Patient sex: M
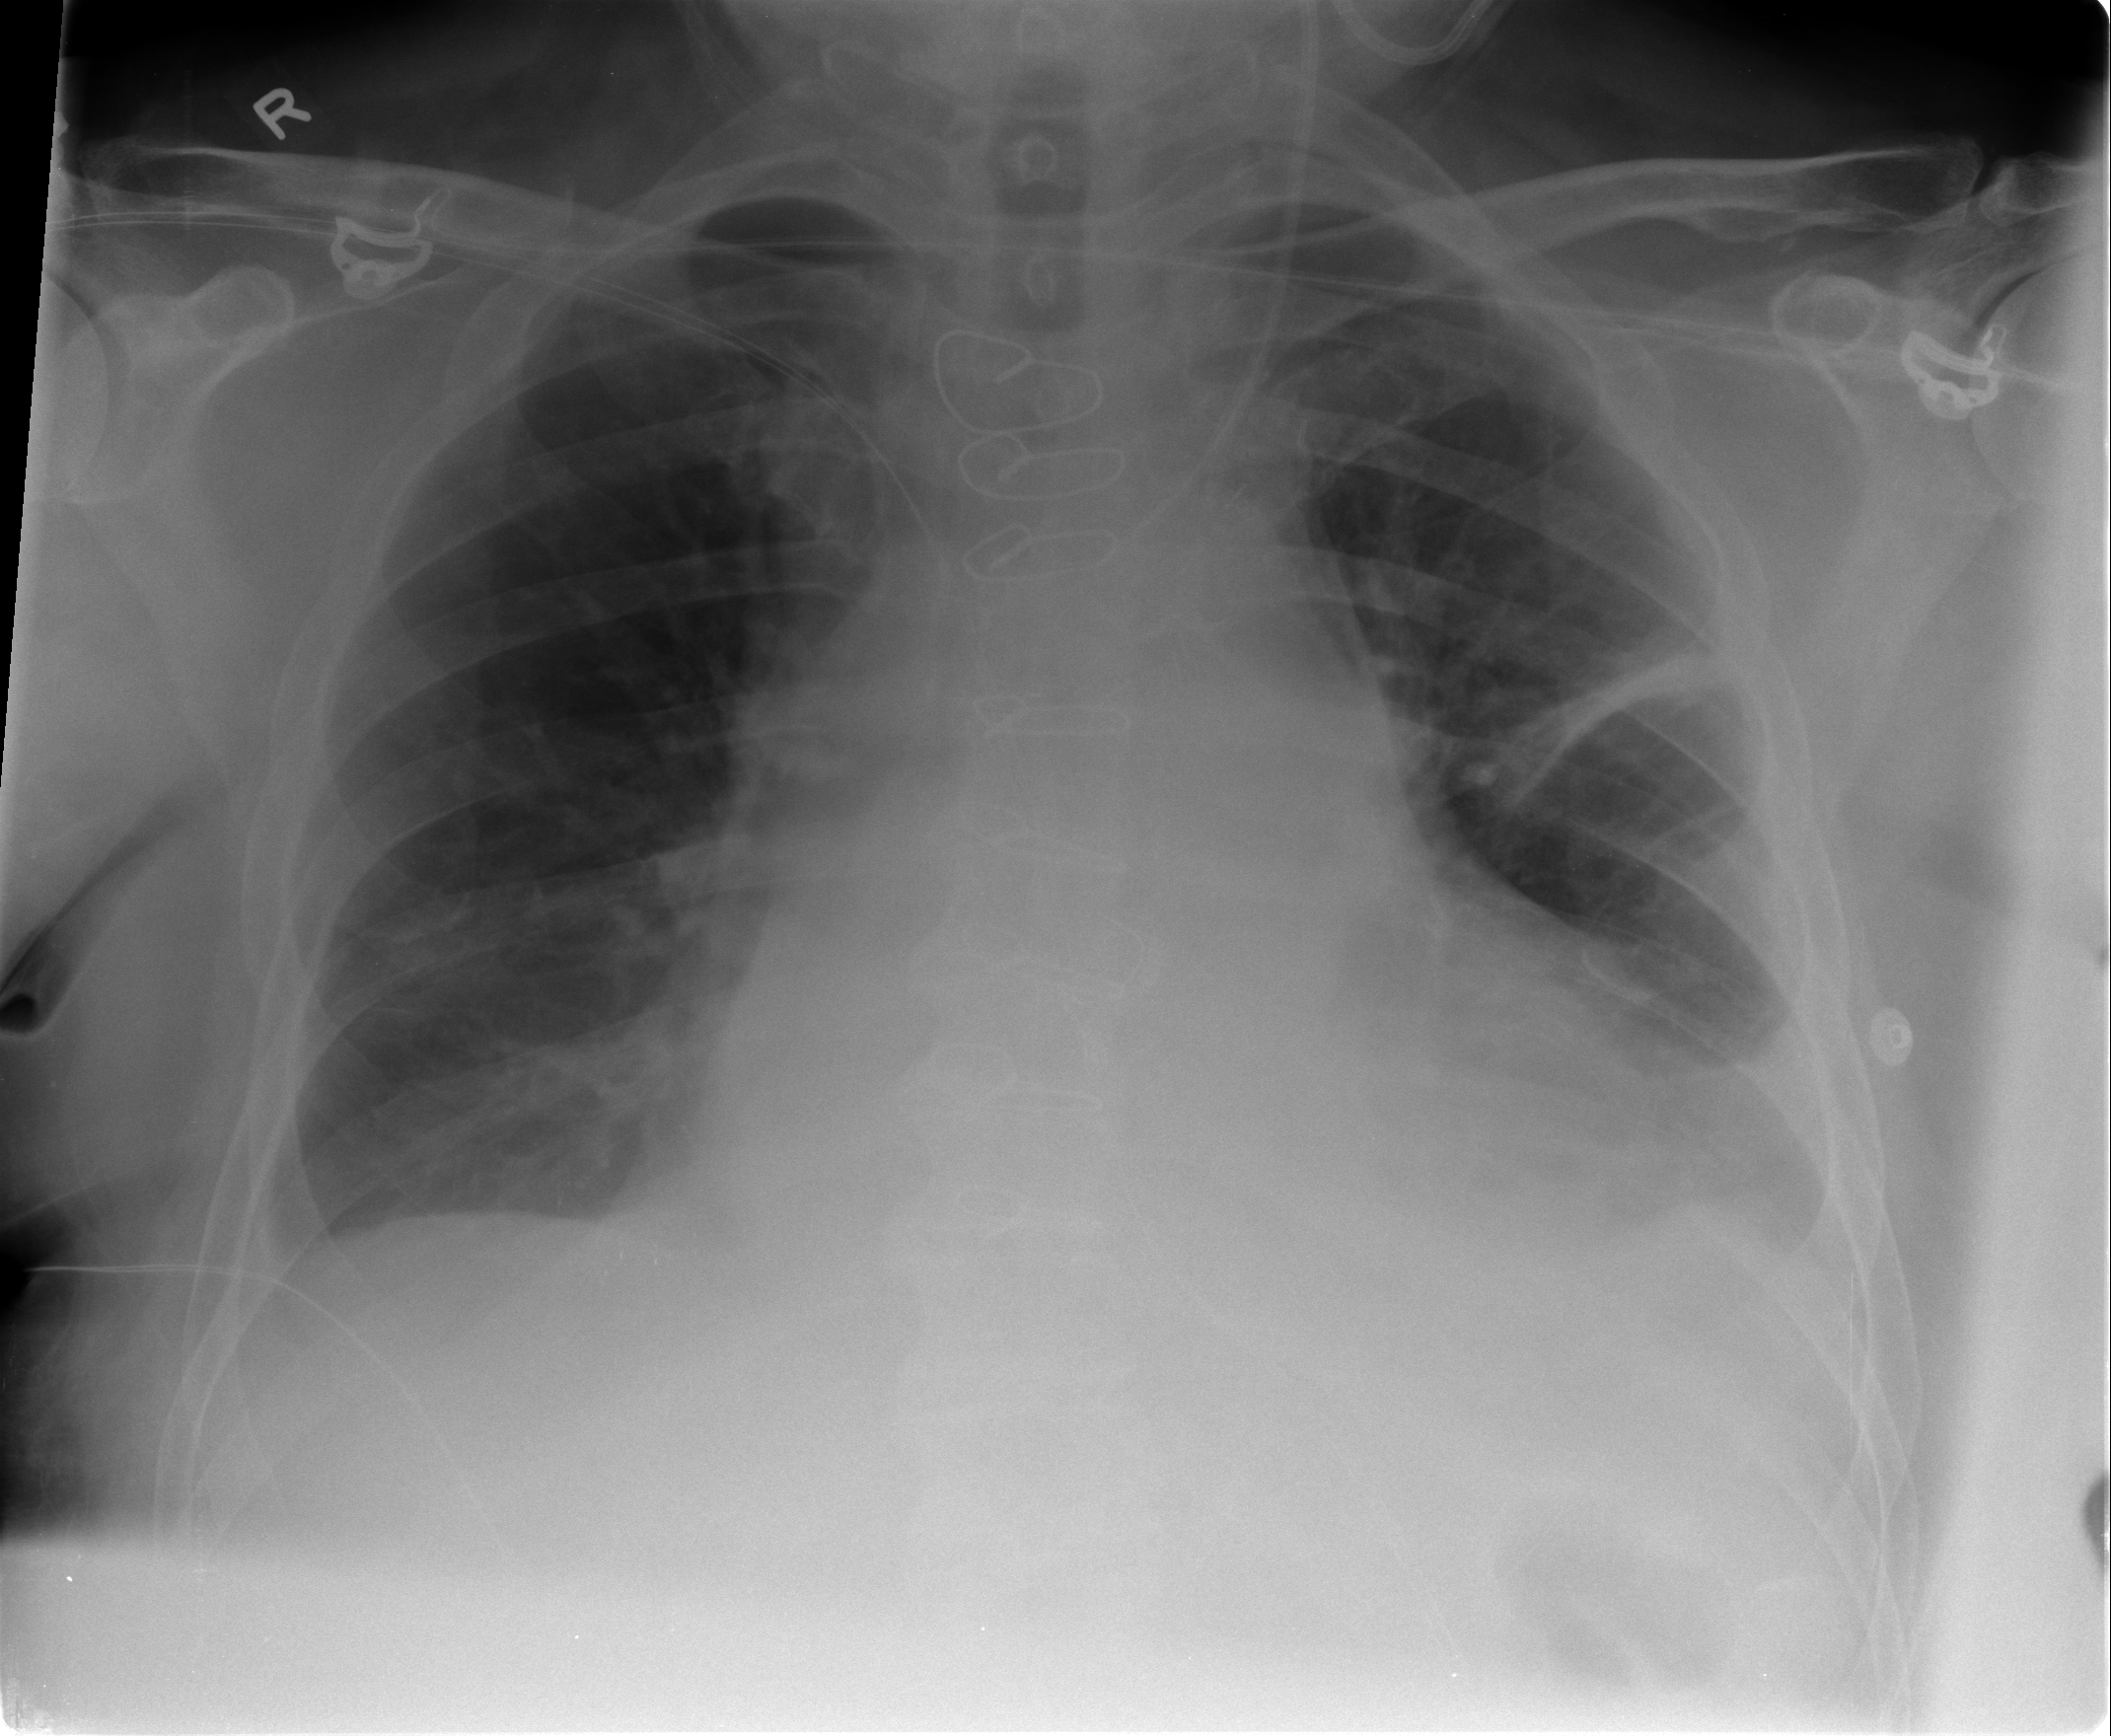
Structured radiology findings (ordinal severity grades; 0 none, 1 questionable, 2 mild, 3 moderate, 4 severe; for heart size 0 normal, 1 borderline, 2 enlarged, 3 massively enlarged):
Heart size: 2
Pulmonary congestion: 1
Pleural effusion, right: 0
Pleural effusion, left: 2
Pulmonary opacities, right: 0
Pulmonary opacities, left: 0
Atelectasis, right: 1
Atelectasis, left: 2